Aerial crown-view tile of a tropical tree (Barro Colorado Island, Panama), acquired 20250616:
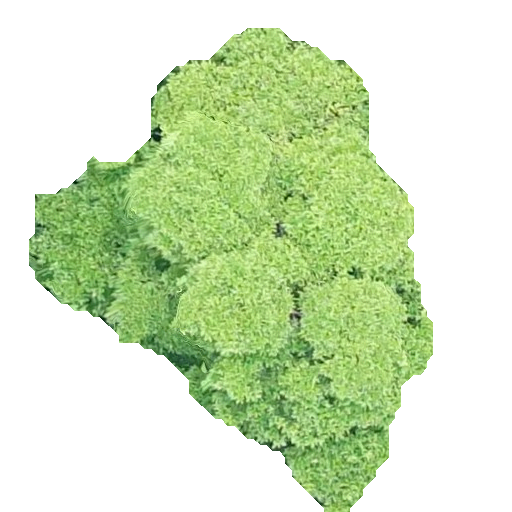
Species: Genipa americana
GBIF accepted scientific name: Genipa americana
Crown area: 165.091 m²